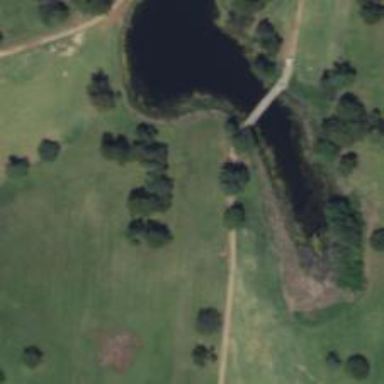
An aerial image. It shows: Path for both roads and golfers.